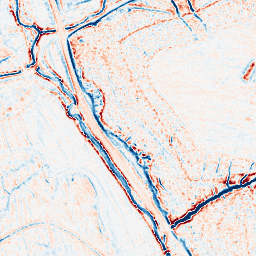
Category: edge_preserving
Decomposition family: bilateral
Decomposition parameters: d: 9
sigma_color: 150
sigma_space: 25
Upsampling method: bicubic
Upsampling parameters: scale: 8
Upsampling scale: 8